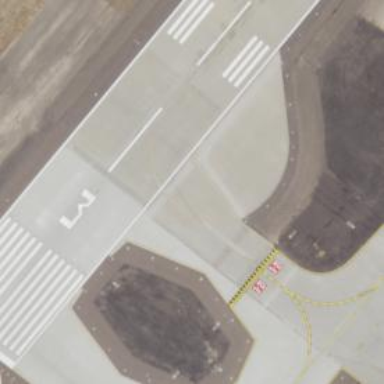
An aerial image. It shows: View of taxiway at the airport.